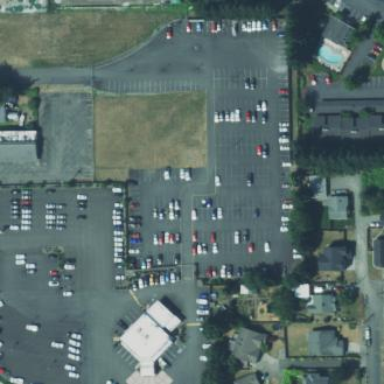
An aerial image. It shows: Retail area.